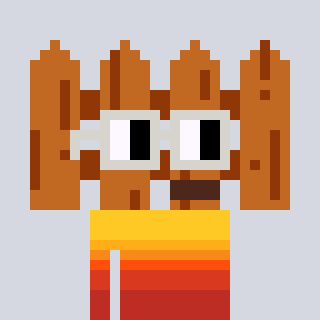
a pixel art character with square light gray glasses, a fence-shaped head and a hotbrown-colored body on a cool background